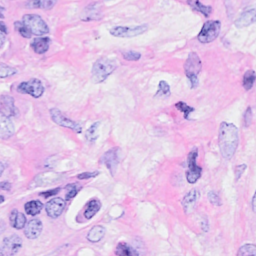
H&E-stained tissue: Breast